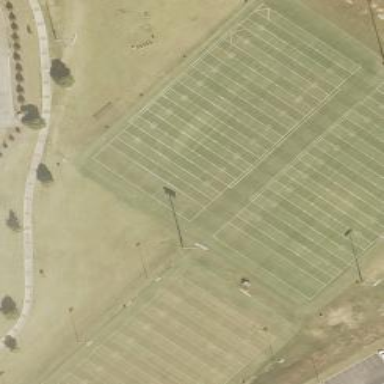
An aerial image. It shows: American football pitch for leisure and sport activities.